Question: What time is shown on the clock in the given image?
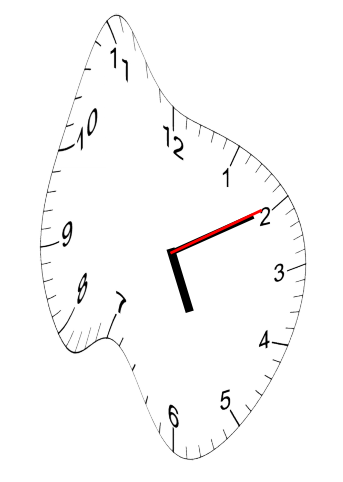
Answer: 05:10:10